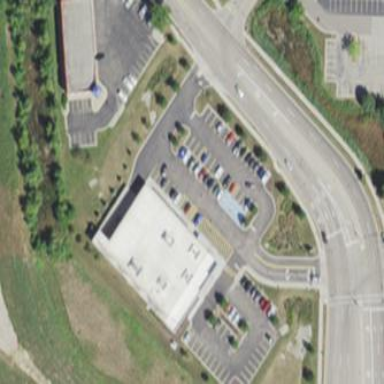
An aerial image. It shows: Supermarket located in building.